Question: I'am trying in R to plot the percentage labels for each bar in a stacked bar, if you see the first bar, the sum of percentages is 28%, not 100% as i am looking for it. it should be 72%, 14%, 14% for the first bar, for the second bar 11%, 67%, 22% and for the third 56%, 11%, 33%.
Stacked bar result image:

This is the code that i am using, with dummy data
'''
df1 <- data.frame(ID = c(1, 2, 3, 4, 5),var1 = c('a', 'b', 'c', 'b', 'a','a', 'b', 'c', 'a', 'b','a', 'c', 'a', 'a', 'c','a', 'b', 'c', 'a', 'b','a', 'a', 'c', 'b', 'b'),var2 = c('l', 'm', 's', 'm', 's','l', 'm', 's', 's', 's','l', 'm', 's', 's', 'l','l', 'm', 's', 's', 'm','l', 'm', 'm', 'm', 'l'))
rs <- factor(df1$var1,levels = c("a","b","c"))
cs <- factor(df1$var2, levels = c("l","m","s"))
ggplot(df1, aes(cs, fill = rs)) + geom_bar() +
labs( x="", y="", title="", fill ="x") + ####LABELS
theme(panel.grid.major = element_blank(), panel.grid.minor = element_blank(),panel.background = element_blank(), axis.line = element_line(colour = "black")) + ####BACKGROUND
geom_text(aes(label=..count.., group = cs),stat = "count", position = position_stack(1.05))+
geom_text(aes(label=scales::percent(..count../sum(..count..))), stat='count',position=position_stack(0.5))
'''
I tried adding the following line, because ..count.. gives me the value of the stack, for example var1:a, var2:l = 5, and ..count..,group=cs, gives me the total of the stacked bar, in this case for bar l = 7, but it does not work.
'''
+geom_text(aes(label=scales::percent(..count../..count..,group = cs)), stat='count',position=position_stack(0.5))
'''
I appreciate the help.
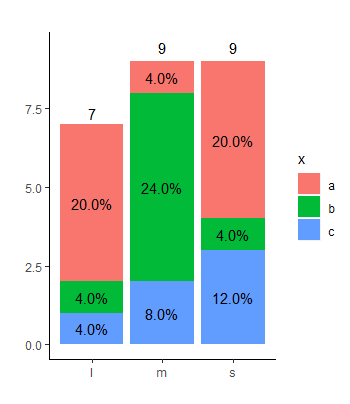
Answer: Maybe it would be a bit simpler if you could pre-calculate what you want to show. One method could be
'''
library(dplyr)
library(ggplot2)
df1 %>%
count(var2, var1) %>%
group_by(var2) %>%
mutate(n1 = paste0(round(n/sum(n) * 100), "%")) %>%
ggplot() + aes(var2, n, fill = var1) +
geom_col(width = .7) +
geom_text(aes(label = n1), position = position_stack(vjust = 0.5), size = 5)
'''
<URL>